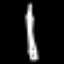
Label: pencil